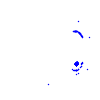
Particle: electron